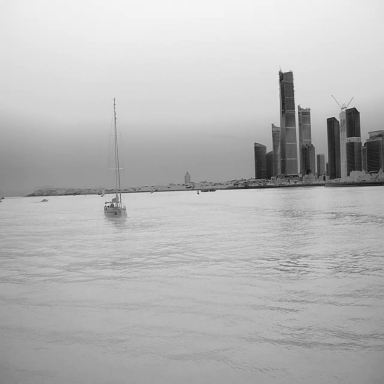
There is a bulk_carrier in the infrared image.